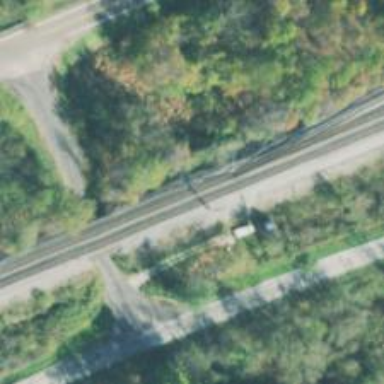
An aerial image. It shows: Railway signal.